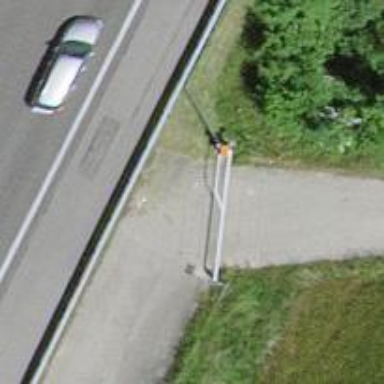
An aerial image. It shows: Lift gate barrier.